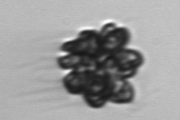
Label: Corymbellus